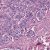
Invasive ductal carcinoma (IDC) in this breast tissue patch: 1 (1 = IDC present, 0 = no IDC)